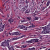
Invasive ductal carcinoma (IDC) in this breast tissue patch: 1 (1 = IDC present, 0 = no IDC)